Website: apple
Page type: billing-address
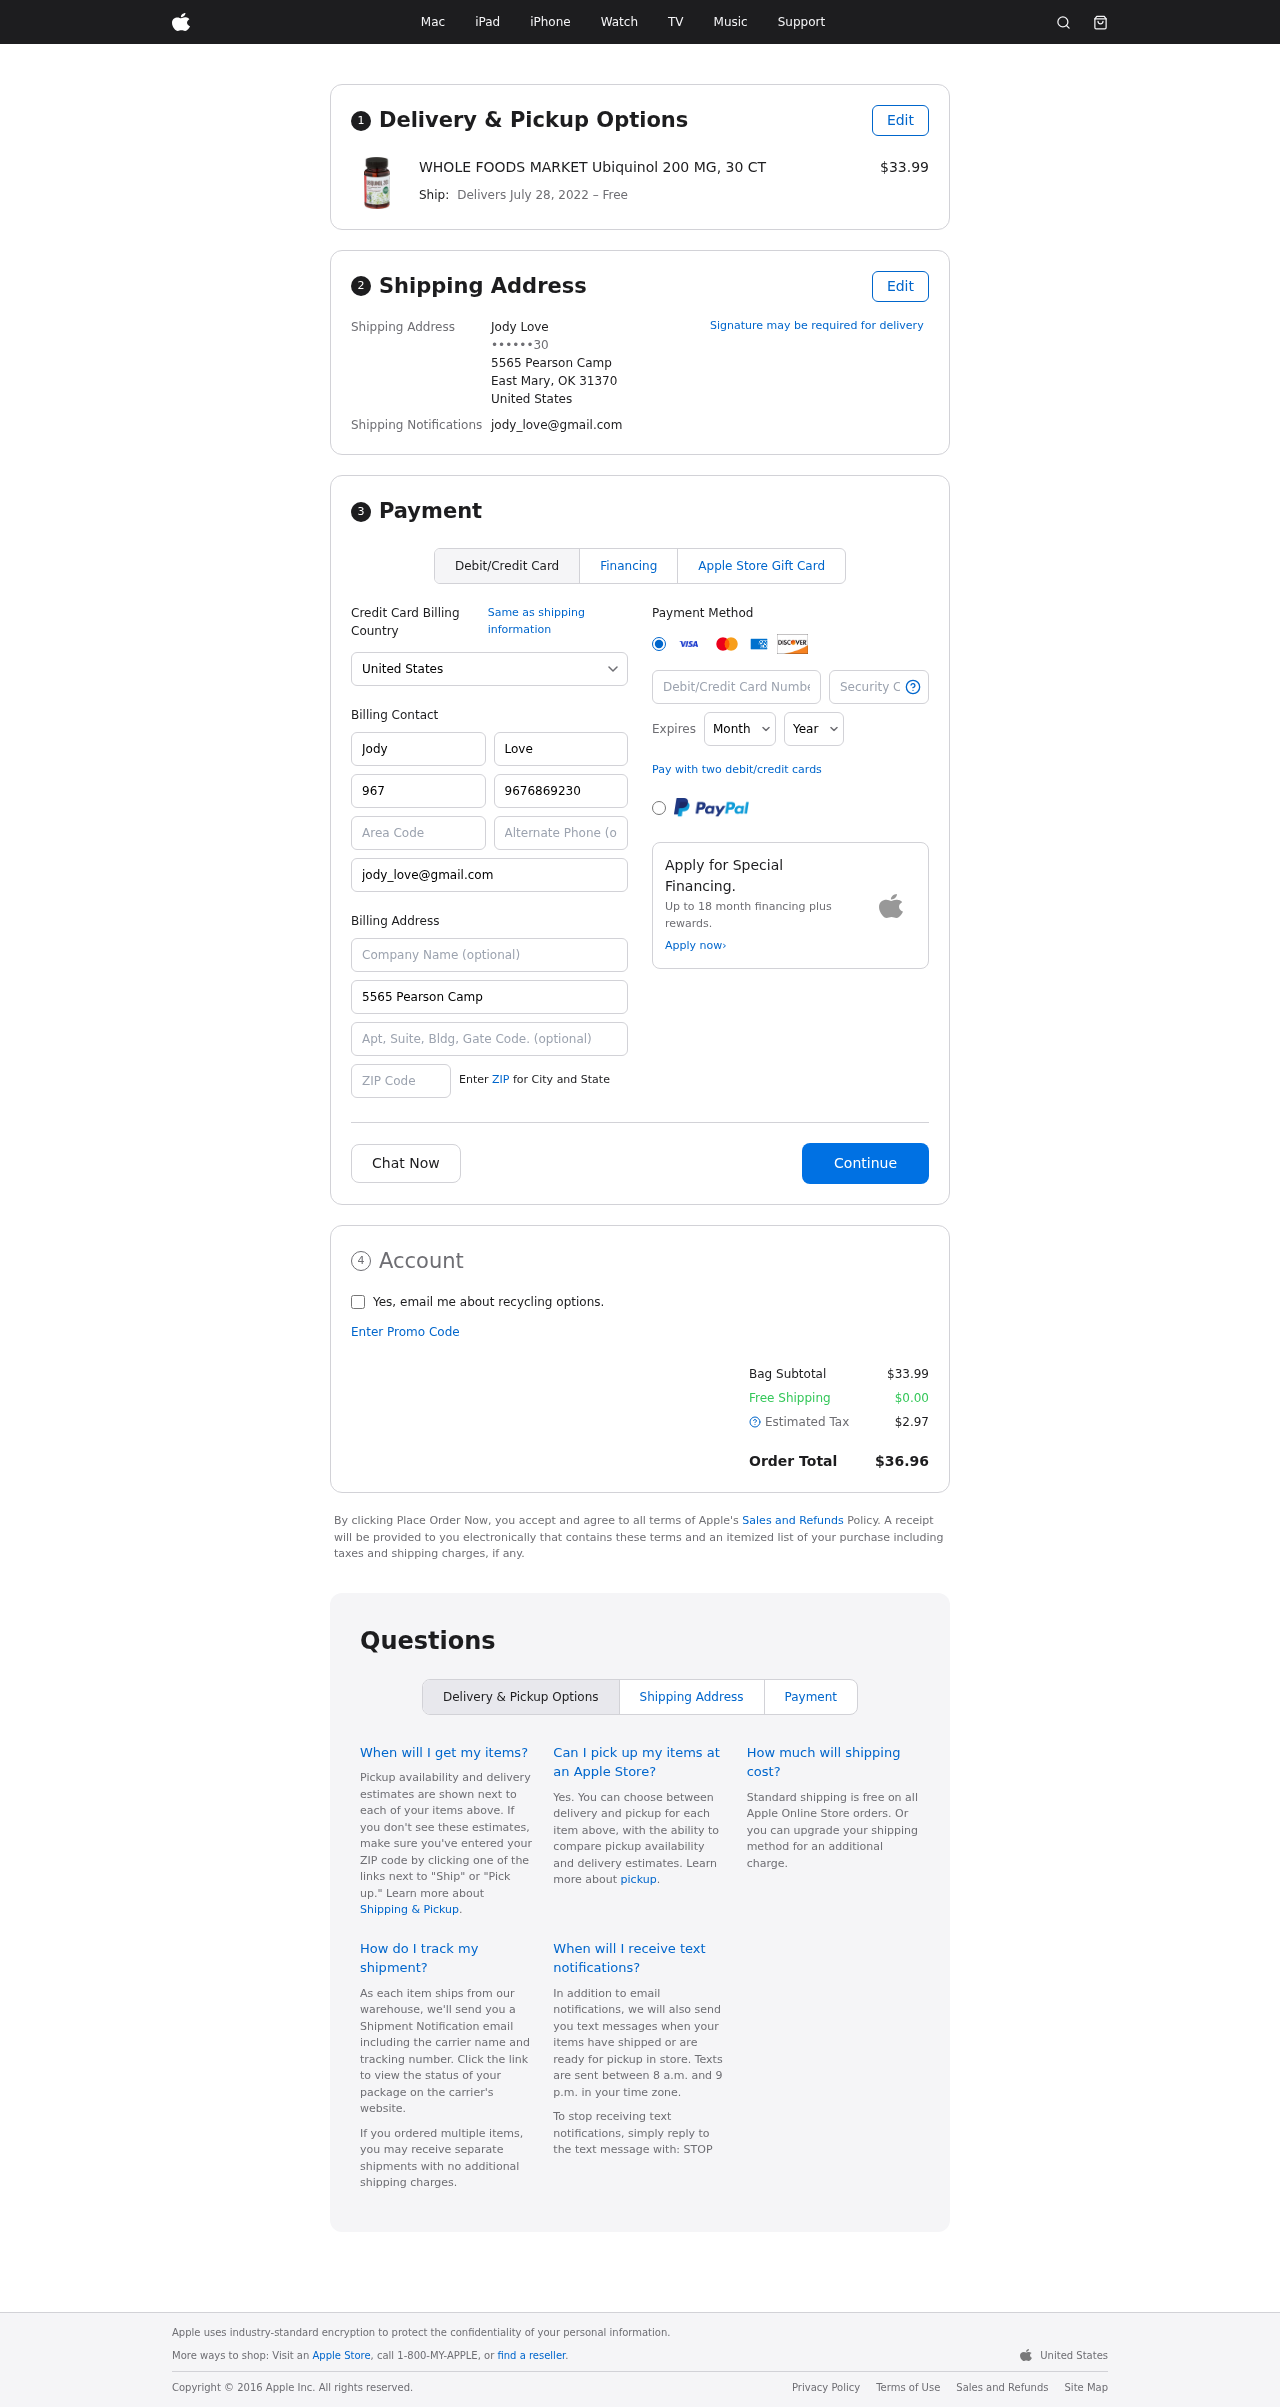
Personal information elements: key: PII_CARD_CVV
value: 782
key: PII_CARD_EXPIRY_MONTH
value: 09
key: PII_CARD_EXPIRY_YEAR
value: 28
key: PII_CARD_NUMBER
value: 6560 5841 9703 1141
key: PII_CITY_STATE_ZIP
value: East Mary, OK 31370
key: PII_COUNTRY
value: United States
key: PII_EMAIL
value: jody_love@gmail.com
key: PII_FULLNAME
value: Jody Love
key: PII_STREET
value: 5565 Pearson Camp
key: PII_PHONE_MASKED
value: ••••••30
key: PII_BILLING_FIRSTNAME
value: Jody
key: PII_BILLING_LASTNAME
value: Love
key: PII_BILLING_PHONE_AREA
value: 967
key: PII_BILLING_PHONE
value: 9676869230
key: PII_BILLING_EMAIL
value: jody_love@gmail.com
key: PII_BILLING_STREET
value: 5565 Pearson Camp
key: PII_BILLING_POSTCODE
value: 31370
Product elements: key: PRODUCT1_NAME
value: WHOLE FOODS MARKET Ubiquinol 200 MG, 30 CT
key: PRODUCT1_PRICE
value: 33.99
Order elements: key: ORDER_DELIVERY_DATE
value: July 28, 2022
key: ORDER_SUBTOTAL
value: $33.99
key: ORDER_SHIPPING_COST
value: $0.00
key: ORDER_TAX
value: $2.97
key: ORDER_TOTAL
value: $36.96